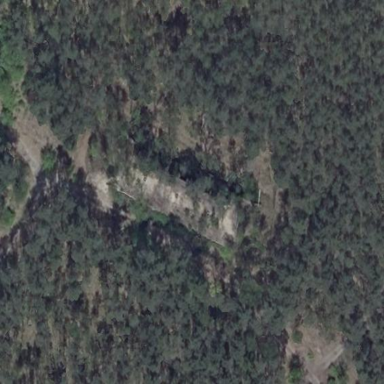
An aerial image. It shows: Ruins of building.